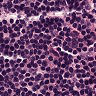
Metastatic tissue present: no